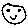
Label: smiley face